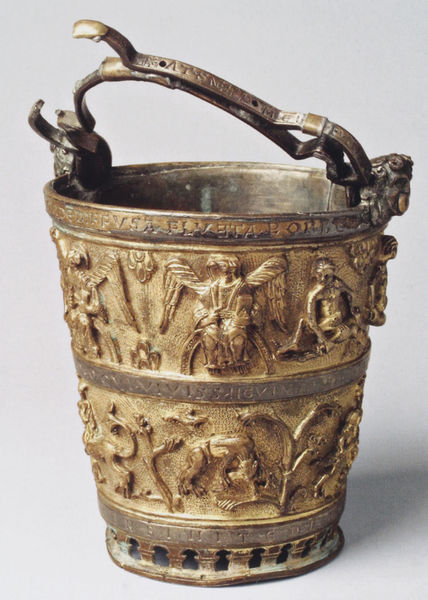
Titel: Weihwasserkessel aus St. Alban in Mainz
Institution: Speyer, Dom- und Diösesanmuseum
Schlagwörter: baum, flügel, kopf, schatten, weiß, bäume, frauen, menschen, sitzen, licht, schwarz, zeichen, tier, tiere, leute, alt, trinken, mensch, figur, gold, sitzend, personen, pflanze, pflanzen, brunnen, engel, henkel, krug, kübel, relief, schrift, figuren, wein, inschrift, dekor, ornamente, verzierung, metall, bronze, foto, fotografie, griff, becher, gefäß, messing, vergoldet, gravierung, gravur, gestalten, rom, schnitzerei, fries, antik, fressen, golden, eimer, geflügelt, punziert, kessel, latein, patina, römisches reich, graviert, punzierung, bum, becker, eimer#